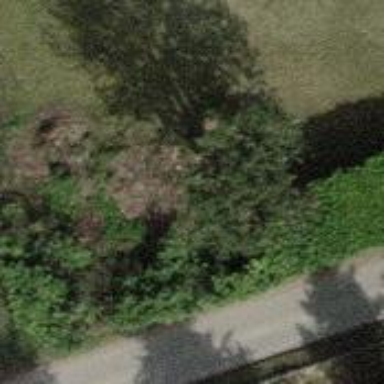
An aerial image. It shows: Evergreen needle-leaved tree.